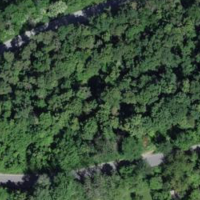
EUNIS habitat code: 44
Species observed at this site:
Primula veris